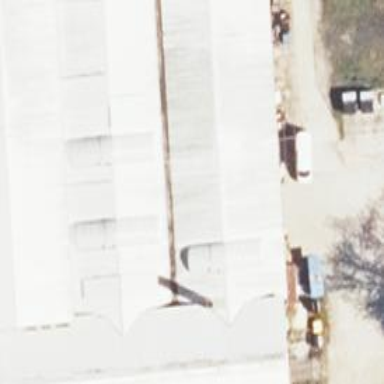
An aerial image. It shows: Industrial building.